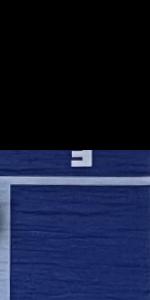
Label: Empty